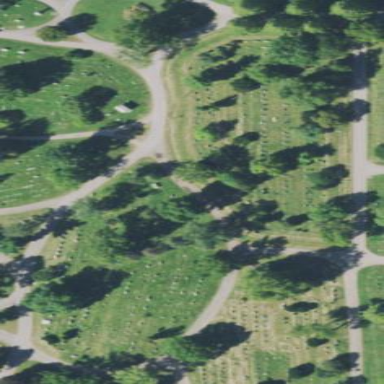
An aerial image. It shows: Cemetery.